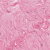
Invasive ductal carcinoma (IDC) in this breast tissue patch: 0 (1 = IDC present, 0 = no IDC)